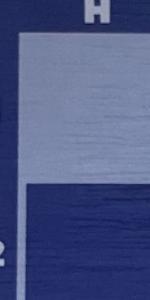
Label: Empty